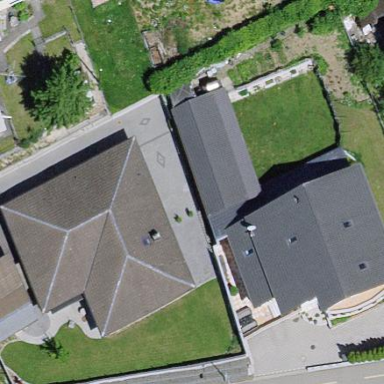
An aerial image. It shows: Detached building.